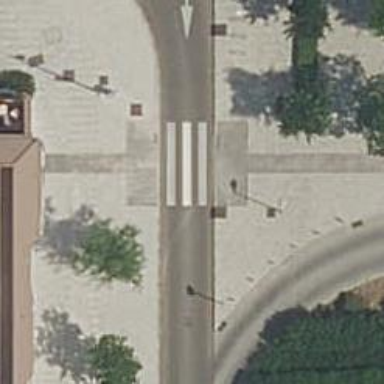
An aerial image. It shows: Uncontrolled crossing on the road.